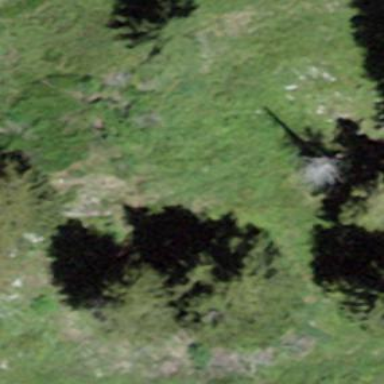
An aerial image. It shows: Forest area.